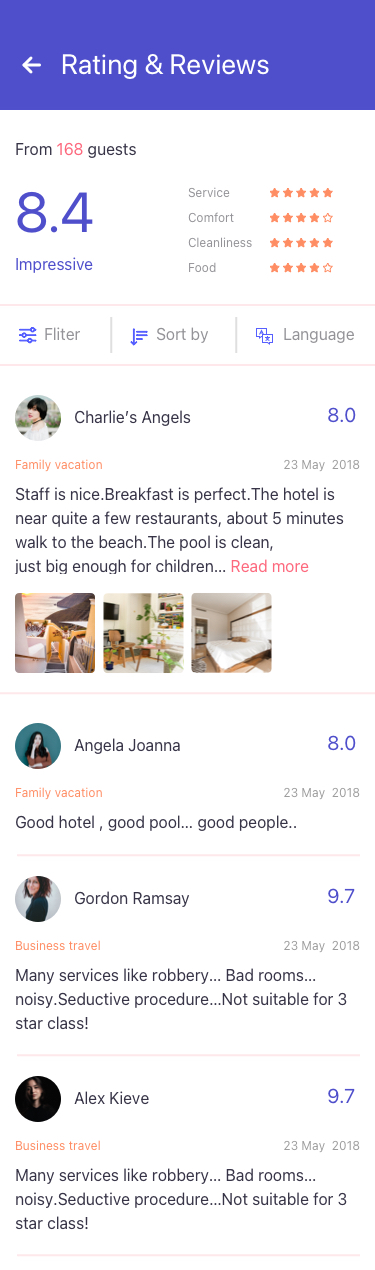
Text in this UI design:
Rating & Reviews
From 168 guests
8.4
Impressive
Service
Comfort
Cleanliness
Food
Fliter
Sort by
Angela Joanna
Family vacation
8.0
23 May  2018
Good hotel , good pool… good people..
Gordon Ramsay

Business travel
9.7
23 May  2018
Many services like robbery… Bad rooms… noisy.Seductive procedure…Not suitable for 3
star class!
Alex Kieve
Business travel
9.7
23 May  2018
Many services like robbery… Bad rooms… noisy.Seductive procedure…Not suitable for 3
star class!
Charlie’s Angels
Family vacation
8.0
23 May  2018
Staff is nice.Breakfast is perfect.The hotel is near quite a few restaurants, about 5 minutes walk to the beach.The pool is clean,
just big enough for children… Read more
Language